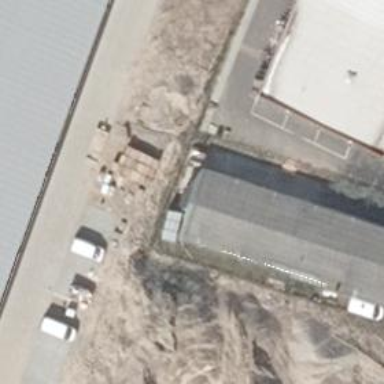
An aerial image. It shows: Industrial building.